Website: bh-photo
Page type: address-validator
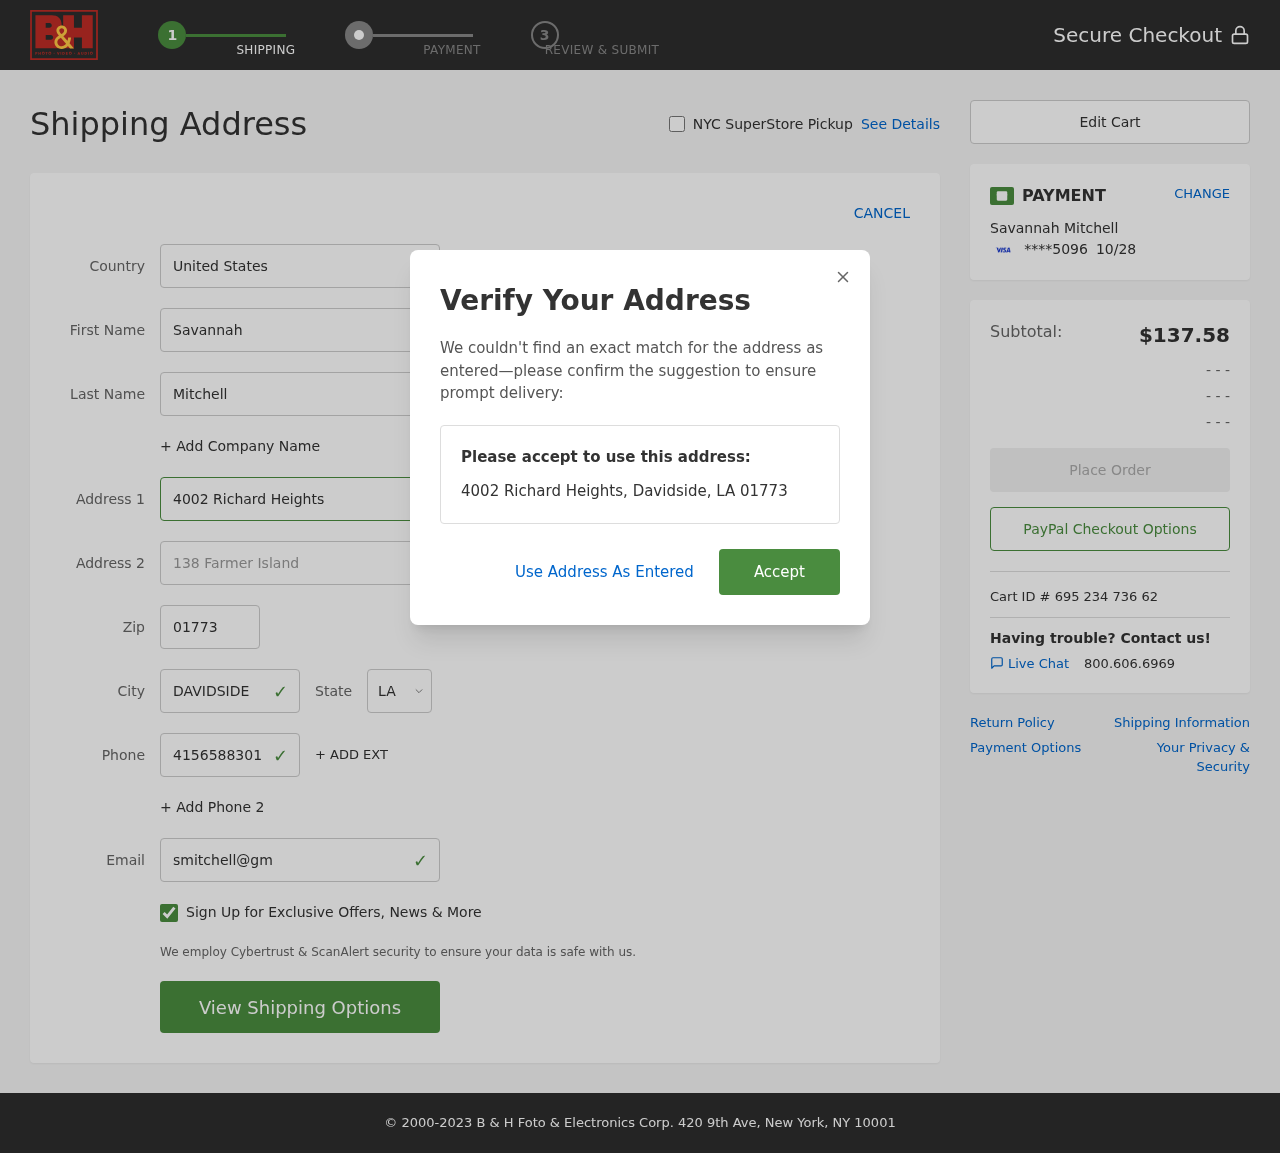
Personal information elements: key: PII_CARD_EXPIRY
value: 10/28
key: PII_CARD_LAST4
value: ****5096
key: PII_CITY
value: Davidside
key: PII_COUNTRY
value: United States
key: PII_EMAIL
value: smitchell@gmail.com
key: PII_FIRSTNAME
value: Savannah
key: PII_FULLNAME
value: Savannah Mitchell
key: PII_LASTNAME
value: Mitchell
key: PII_PHONE
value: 4156588301
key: PII_POSTCODE
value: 01773
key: PII_STATE_ABBR
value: LA
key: PII_STREET
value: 4002 Richard Heights
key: PII_STREET2
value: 138 Farmer Island
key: PII_CITY_STATE_ZIP
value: Davidside, LA 01773
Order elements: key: ORDER_SUBTOTAL
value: $137.58
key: ORDER_ID
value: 695 234 736 62